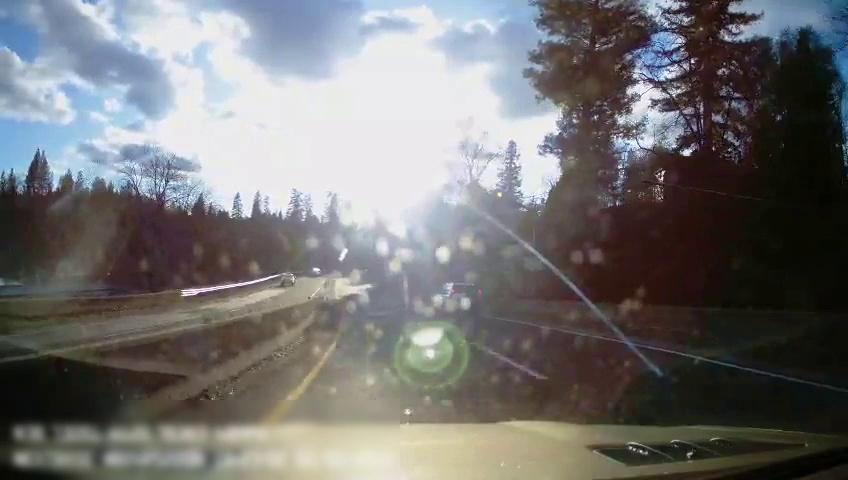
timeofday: Day
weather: Sunny
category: Drivable Space
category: Drivable Space
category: Vehicles | SUV
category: Vehicles | Car
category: Lanes | Current Lane
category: Lanes | Current Lane
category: Lanes | Alternate Lane
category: Lanes | Opposite Lane